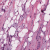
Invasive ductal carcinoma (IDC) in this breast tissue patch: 1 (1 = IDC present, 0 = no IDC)